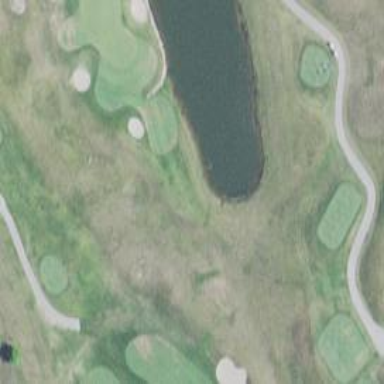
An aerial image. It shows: Rough area on grassy golf course.